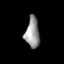
Tissue: prostate
Cell type: T cells
Senescence score: 0.3561
Nuclear area (px): 425
Mean DAPI intensity: 150.668